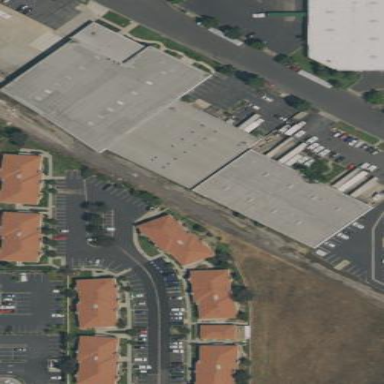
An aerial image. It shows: Warehouse.